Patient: sex M, age 46
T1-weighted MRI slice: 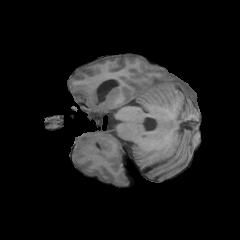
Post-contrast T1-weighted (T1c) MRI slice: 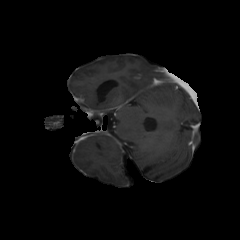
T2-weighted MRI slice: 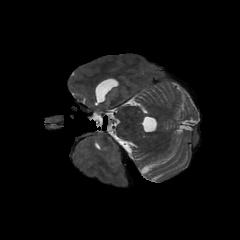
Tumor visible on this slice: no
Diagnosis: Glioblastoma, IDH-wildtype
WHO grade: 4